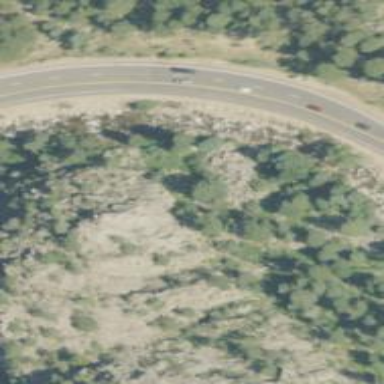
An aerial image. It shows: Crag suitable for climbing located at the edge of cliff.